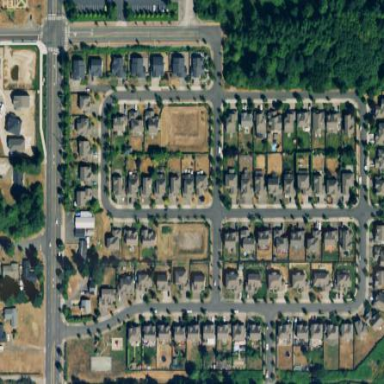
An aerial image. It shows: Single-family residential area.